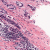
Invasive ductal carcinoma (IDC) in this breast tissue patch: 1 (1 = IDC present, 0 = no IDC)